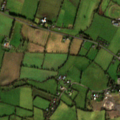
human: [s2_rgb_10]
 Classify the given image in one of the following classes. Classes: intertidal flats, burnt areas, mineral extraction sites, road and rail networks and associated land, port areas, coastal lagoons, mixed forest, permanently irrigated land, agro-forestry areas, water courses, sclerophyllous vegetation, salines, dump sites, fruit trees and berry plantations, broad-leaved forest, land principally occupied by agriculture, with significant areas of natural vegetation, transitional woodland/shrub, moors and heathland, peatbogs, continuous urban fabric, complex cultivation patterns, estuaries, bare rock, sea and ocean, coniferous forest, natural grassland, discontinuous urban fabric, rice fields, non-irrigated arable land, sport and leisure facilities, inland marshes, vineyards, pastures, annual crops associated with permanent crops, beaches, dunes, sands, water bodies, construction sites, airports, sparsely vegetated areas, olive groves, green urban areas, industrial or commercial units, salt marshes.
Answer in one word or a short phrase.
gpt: pastures